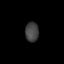
Tissue: lung
Cell type: Fibroblasts
Senescence score: 0.186
Nuclear area (px): 259
Mean DAPI intensity: 65.958